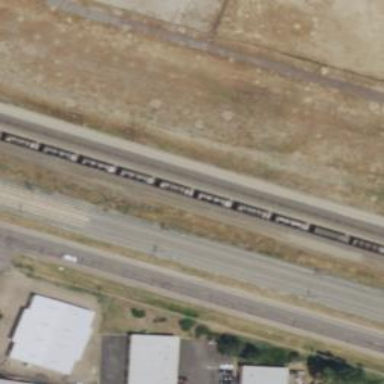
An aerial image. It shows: Railway siding for service.